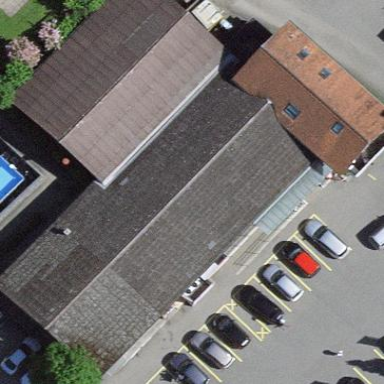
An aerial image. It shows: Supermarket located in building.